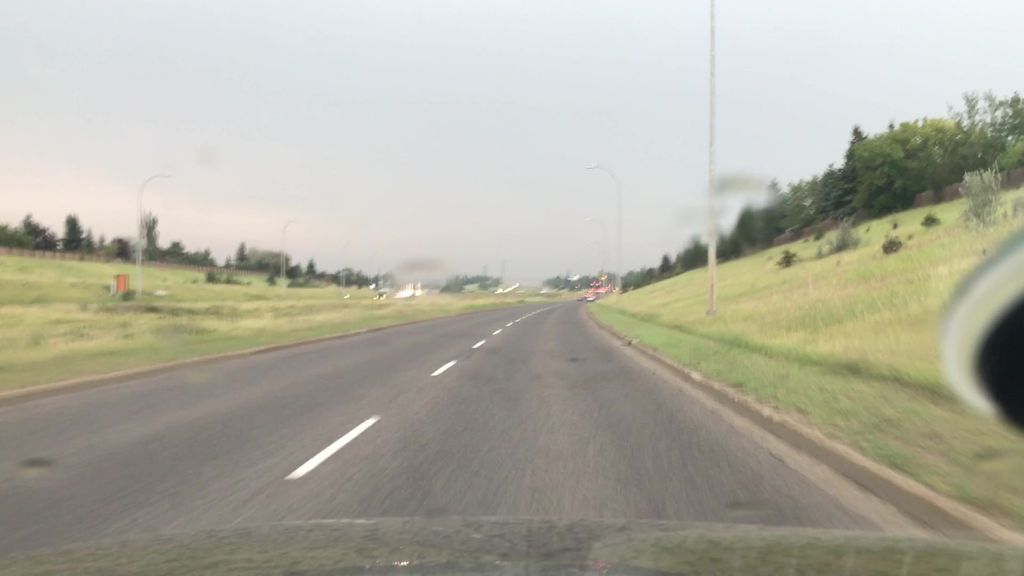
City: edmonton